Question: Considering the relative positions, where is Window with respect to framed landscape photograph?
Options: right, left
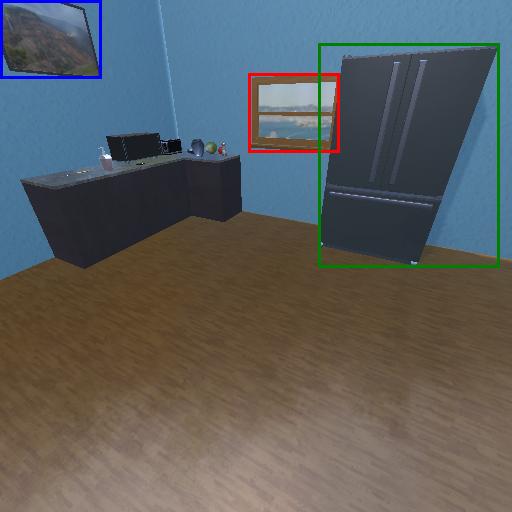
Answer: right